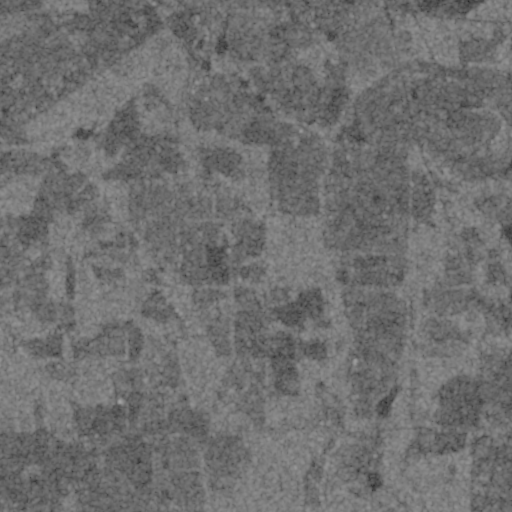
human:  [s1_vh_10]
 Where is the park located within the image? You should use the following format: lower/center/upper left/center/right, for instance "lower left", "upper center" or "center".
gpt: The park is located in the upper right of the image.
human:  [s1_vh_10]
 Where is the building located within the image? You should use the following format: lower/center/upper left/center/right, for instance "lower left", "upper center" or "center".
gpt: The building is located in the upper right of the image.
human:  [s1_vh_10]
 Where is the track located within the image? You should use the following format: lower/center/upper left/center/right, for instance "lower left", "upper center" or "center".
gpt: There is no track in the image.

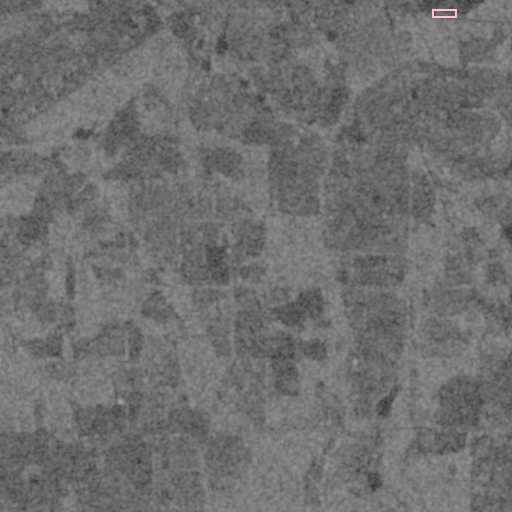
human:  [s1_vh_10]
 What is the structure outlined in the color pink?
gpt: The structure outlined in pink is a park.
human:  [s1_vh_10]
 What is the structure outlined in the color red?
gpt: There is no red outline.